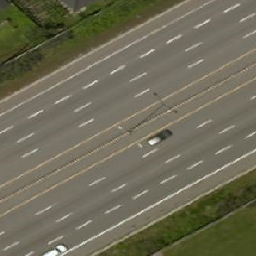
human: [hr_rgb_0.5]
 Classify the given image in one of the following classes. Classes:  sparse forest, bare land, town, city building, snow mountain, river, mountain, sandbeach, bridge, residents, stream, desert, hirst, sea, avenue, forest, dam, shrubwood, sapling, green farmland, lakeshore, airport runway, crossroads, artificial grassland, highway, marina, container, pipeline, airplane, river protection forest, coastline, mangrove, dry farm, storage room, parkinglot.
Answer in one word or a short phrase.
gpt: highway